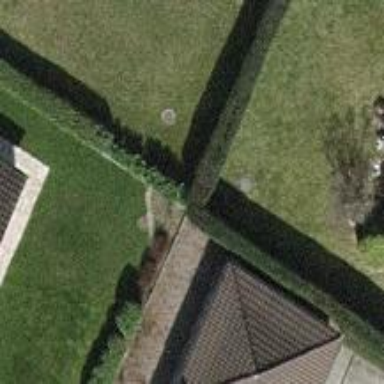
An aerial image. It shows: Hedge acting as barrier.